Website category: sports
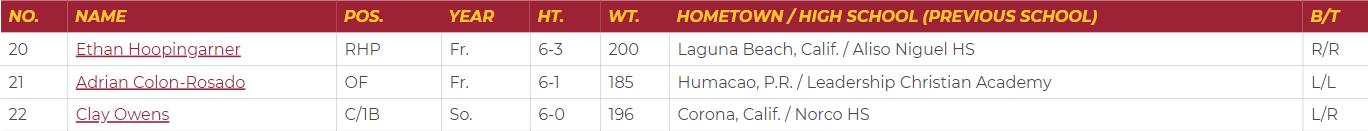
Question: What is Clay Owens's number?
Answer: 22

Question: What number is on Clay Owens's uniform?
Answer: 22

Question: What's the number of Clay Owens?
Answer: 22

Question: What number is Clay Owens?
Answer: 22

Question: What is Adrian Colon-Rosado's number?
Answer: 21

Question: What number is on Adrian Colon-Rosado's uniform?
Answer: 21

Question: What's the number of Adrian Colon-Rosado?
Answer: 21

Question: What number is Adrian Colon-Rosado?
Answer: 21

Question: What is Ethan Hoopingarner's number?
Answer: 20

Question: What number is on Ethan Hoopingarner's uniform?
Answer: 20

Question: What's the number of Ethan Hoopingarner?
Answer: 20

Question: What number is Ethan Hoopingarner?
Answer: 20

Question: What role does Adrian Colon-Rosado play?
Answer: OF

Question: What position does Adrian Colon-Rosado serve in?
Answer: OF

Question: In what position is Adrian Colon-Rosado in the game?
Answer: OF

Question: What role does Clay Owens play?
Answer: C/1B

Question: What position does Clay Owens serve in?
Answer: C/1B

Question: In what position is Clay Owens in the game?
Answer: C/1B

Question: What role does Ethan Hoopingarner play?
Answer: RHP

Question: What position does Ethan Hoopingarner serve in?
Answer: RHP

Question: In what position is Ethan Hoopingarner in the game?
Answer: RHP

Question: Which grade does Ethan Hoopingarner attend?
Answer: Fr.

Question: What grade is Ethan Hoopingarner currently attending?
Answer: Fr.

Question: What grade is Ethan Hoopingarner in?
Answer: Fr.

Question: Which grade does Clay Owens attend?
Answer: So.

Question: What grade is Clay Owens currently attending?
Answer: So.

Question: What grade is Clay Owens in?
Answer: So.

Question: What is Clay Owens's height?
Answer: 6-0

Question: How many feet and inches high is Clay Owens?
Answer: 6-0

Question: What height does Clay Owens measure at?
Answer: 6-0

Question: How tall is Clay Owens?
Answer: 6-0

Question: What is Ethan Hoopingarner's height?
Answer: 6-3

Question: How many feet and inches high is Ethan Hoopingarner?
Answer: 6-3

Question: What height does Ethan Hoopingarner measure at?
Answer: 6-3

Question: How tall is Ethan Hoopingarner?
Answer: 6-3

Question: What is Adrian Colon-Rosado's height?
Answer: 6-1

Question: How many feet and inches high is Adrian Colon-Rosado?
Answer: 6-1

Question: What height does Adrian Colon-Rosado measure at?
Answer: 6-1

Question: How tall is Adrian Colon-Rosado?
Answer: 6-1

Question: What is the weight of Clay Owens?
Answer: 196

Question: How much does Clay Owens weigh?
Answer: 196

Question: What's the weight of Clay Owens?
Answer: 196

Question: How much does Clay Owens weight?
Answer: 196

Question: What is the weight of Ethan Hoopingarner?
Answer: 200

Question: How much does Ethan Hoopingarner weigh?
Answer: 200

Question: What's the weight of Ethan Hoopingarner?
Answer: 200

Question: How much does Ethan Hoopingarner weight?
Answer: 200

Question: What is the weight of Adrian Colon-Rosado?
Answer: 185

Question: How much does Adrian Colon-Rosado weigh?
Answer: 185

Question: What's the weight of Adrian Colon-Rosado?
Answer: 185

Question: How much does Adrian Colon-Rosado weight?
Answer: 185

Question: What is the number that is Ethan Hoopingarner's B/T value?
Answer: R/R

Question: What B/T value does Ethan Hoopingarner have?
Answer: R/R

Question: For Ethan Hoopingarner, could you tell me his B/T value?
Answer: R/R

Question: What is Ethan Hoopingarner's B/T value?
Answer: R/R

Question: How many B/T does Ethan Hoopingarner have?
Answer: R/R

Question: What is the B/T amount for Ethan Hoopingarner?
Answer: R/R

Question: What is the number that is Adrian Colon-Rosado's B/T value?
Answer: L/L

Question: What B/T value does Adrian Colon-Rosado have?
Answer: L/L

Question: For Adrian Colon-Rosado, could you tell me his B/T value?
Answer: L/L

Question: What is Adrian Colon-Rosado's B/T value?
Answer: L/L

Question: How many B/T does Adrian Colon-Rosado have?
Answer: L/L

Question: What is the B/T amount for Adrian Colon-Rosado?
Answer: L/L

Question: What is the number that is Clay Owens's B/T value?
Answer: L/R